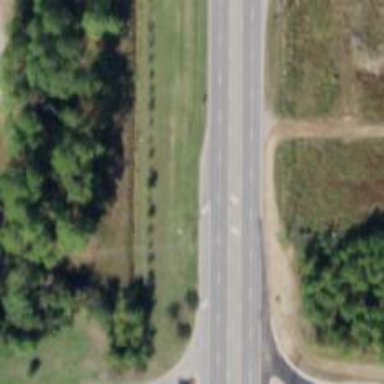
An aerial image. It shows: Asphalt road designated as trunk highway.